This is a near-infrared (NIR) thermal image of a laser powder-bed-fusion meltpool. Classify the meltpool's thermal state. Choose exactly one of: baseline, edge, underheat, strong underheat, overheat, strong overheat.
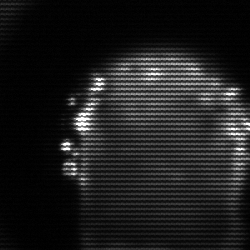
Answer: baseline